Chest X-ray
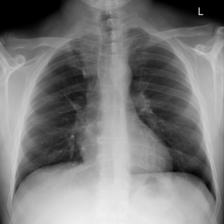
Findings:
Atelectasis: negative
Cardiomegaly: negative
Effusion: negative
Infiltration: negative
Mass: negative
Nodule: negative
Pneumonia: negative
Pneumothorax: negative
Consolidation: negative
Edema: negative
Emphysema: negative
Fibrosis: negative
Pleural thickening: negative
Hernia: negative